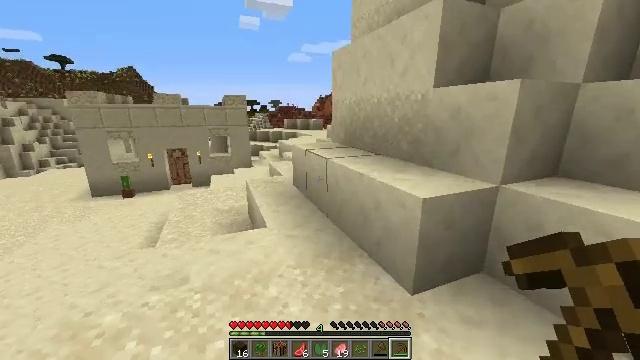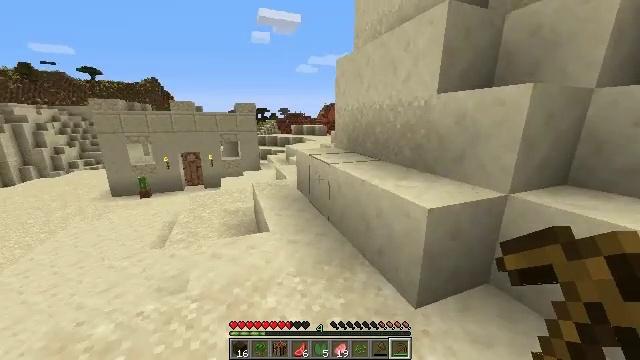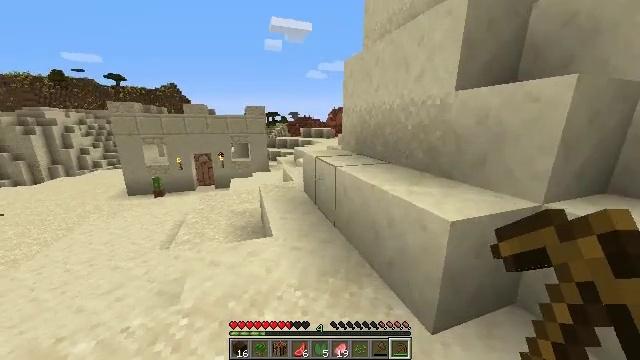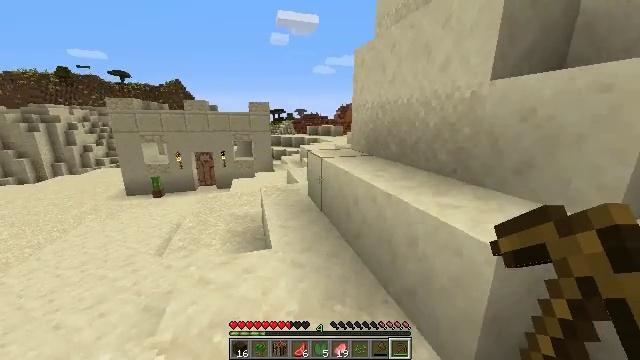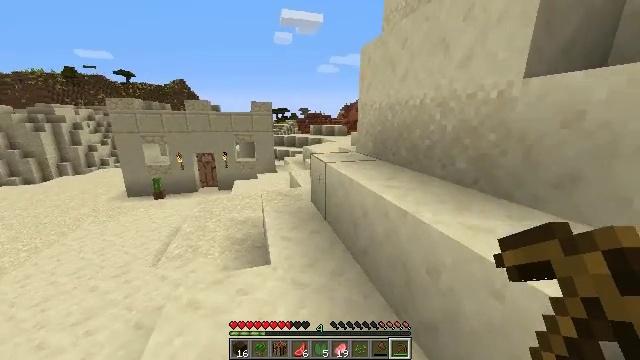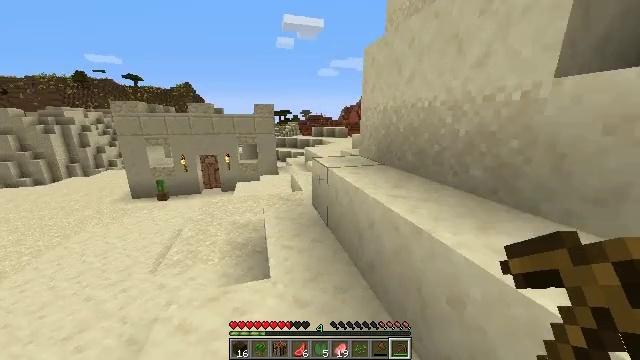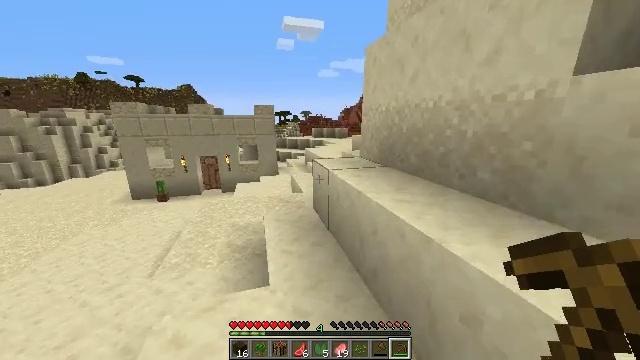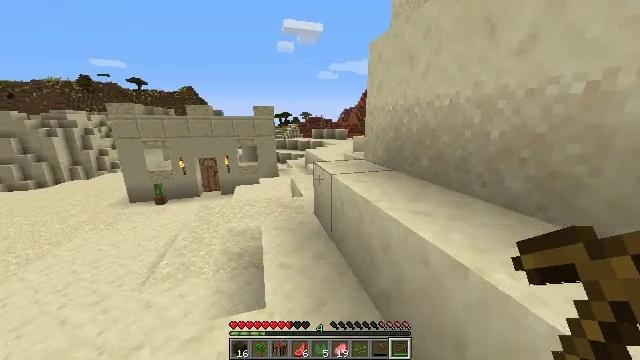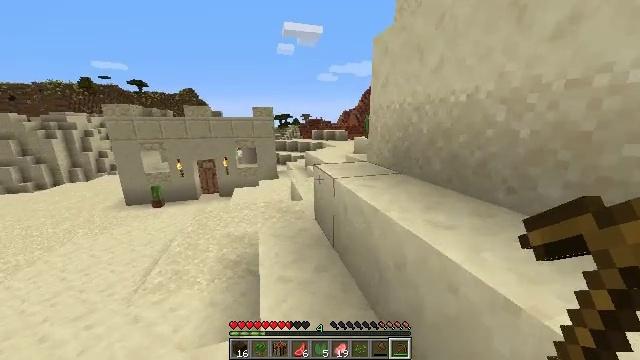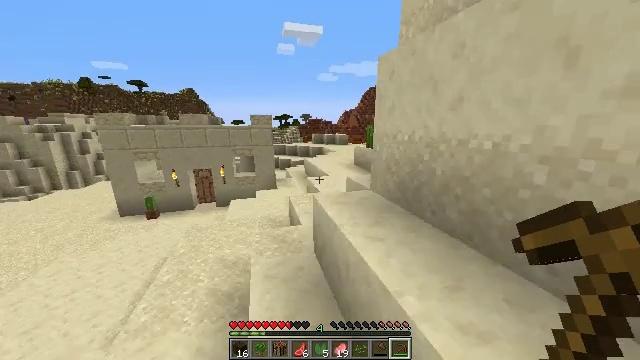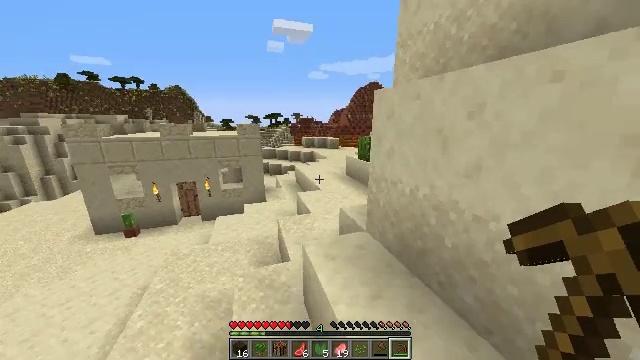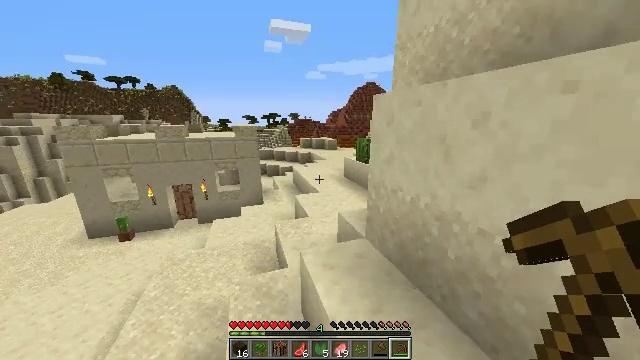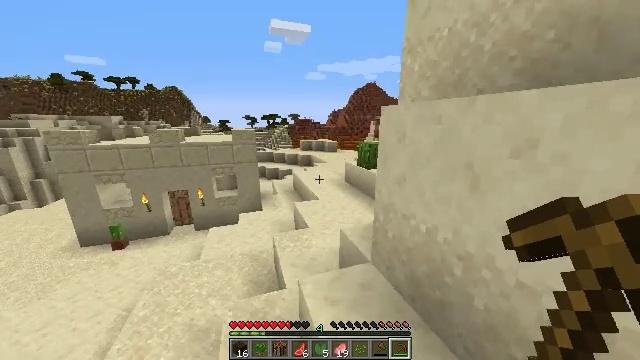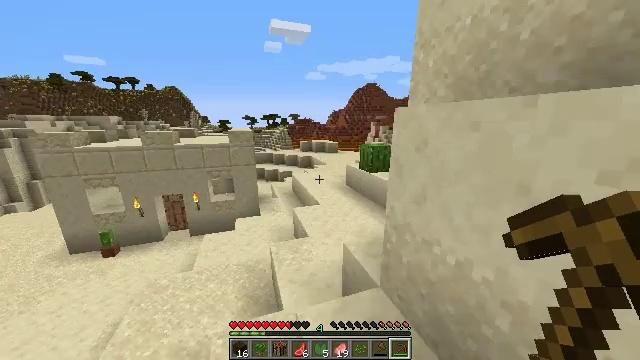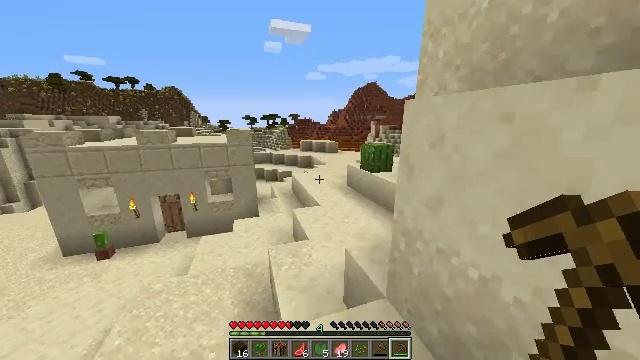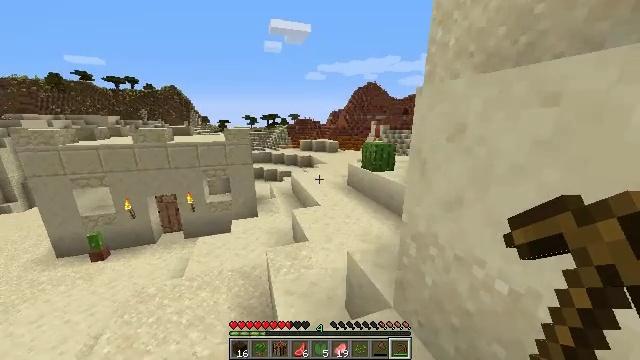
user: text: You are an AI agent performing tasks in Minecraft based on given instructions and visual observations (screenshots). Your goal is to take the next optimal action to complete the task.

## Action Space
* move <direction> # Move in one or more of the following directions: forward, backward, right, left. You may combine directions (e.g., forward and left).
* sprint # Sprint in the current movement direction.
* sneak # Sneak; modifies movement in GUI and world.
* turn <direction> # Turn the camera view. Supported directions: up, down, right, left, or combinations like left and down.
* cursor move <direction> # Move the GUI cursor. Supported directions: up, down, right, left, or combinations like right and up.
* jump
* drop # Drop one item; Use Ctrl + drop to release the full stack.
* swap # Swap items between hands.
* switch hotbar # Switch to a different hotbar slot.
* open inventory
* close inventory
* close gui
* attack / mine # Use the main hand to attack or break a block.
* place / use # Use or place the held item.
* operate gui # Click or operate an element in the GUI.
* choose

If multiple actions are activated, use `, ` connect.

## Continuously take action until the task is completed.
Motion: motion action
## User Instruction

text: Remove the potted cactus from its pot.
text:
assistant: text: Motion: move forward, sprint, turn left
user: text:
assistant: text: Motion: move forward, sprint, turn left
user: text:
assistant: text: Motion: move forward, sprint, turn left
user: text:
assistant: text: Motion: move forward, sprint
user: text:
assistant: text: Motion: move forward
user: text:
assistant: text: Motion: move forward
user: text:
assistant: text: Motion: move forward
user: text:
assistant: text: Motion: move forward, jump
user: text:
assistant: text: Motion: move forward, jump
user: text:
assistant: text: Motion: move forward, turn right, jump
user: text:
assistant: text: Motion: move forward, jump
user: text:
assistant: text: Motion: move forward, jump
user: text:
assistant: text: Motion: move forward, jump
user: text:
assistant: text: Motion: move forward
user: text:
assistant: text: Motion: move forward
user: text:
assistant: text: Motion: move forward
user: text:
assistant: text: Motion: move forward, jump
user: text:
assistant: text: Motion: move forward, jump
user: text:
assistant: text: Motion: move forward, jump
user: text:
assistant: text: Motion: move forward, jump
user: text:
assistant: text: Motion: move forward, jump
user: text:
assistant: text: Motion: move forward, jump
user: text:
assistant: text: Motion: move forward, jump
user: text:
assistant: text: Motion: move forward
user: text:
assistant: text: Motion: move forward and move right
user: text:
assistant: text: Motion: move forward and move right
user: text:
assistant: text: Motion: move forward and move right
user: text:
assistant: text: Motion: move forward and move right
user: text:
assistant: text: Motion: move forward, jump
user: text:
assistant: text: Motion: move forward, jump